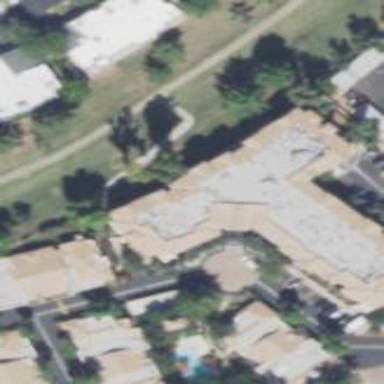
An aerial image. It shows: Building.